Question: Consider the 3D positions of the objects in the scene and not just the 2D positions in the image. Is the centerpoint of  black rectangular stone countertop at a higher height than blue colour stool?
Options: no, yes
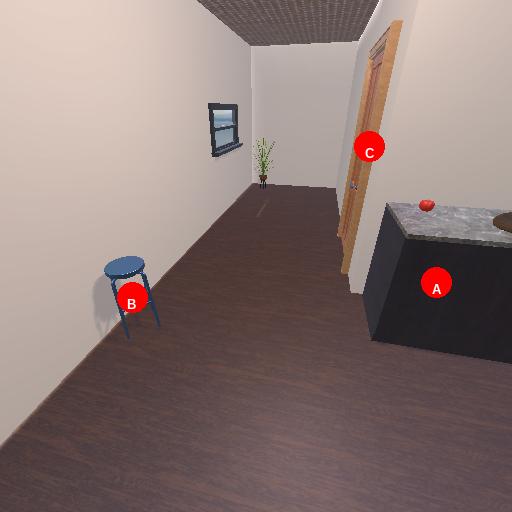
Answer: no